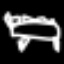
Label: bed